Question: I tried recovery whole TFS from backup - just to imitate disaster recovery situation.
I backup DBs and then configured TFS with wizard (based on restored Tfs_Configuration database).
But now when I connect to TFS Console and check Reporting I got error:
'''
TF246017: Team Foundation server could not connect to the database.
Verify thath the server that is hosting the database is operational and that network
problems are not blocking communication with the server.
'''
When I click OK I get that everything under Reporting is 'Unknown' and there is no Edit button.

I noticed also that under Application Tier > Reporting Service Summary > Manager URL and Server URL still points to the old server.
Question: How I can configure Reporting for the new server?
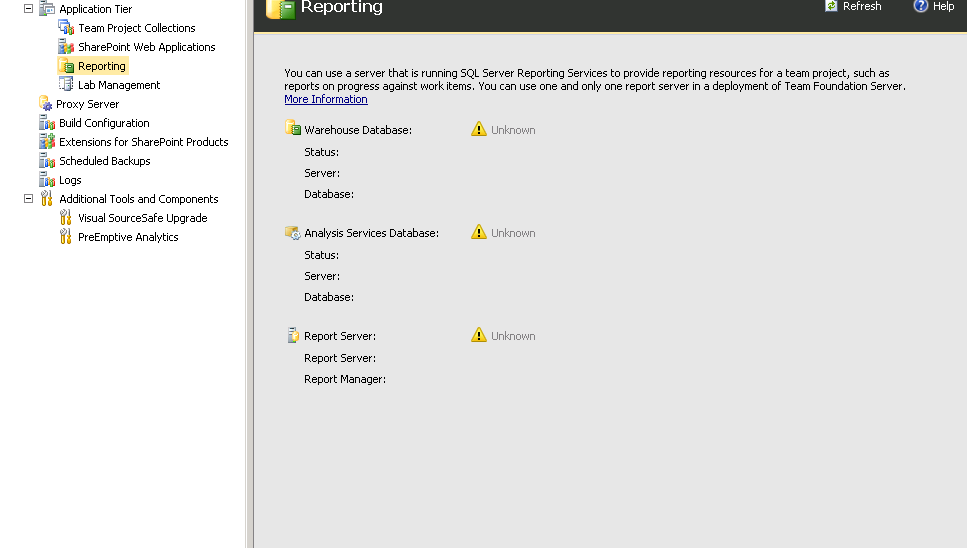
Answer: You need to fix the first error before you can do anything. If the admin console can't connect to the databases you have not completed a restore as per the documentation.
<URL>
Follow the documented procedures for both backup and restore.